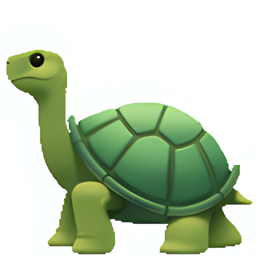
Name: turtle
Emoji: 🐢
Group: Animals & Nature
Sub-group: animal-reptile